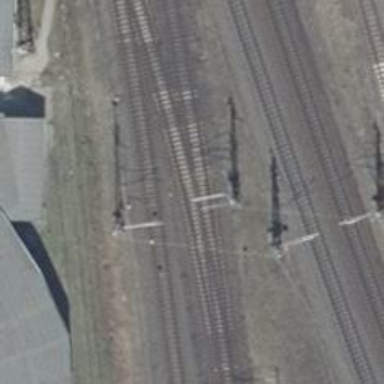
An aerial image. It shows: Railway track with contact lines for electrification.